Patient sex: M
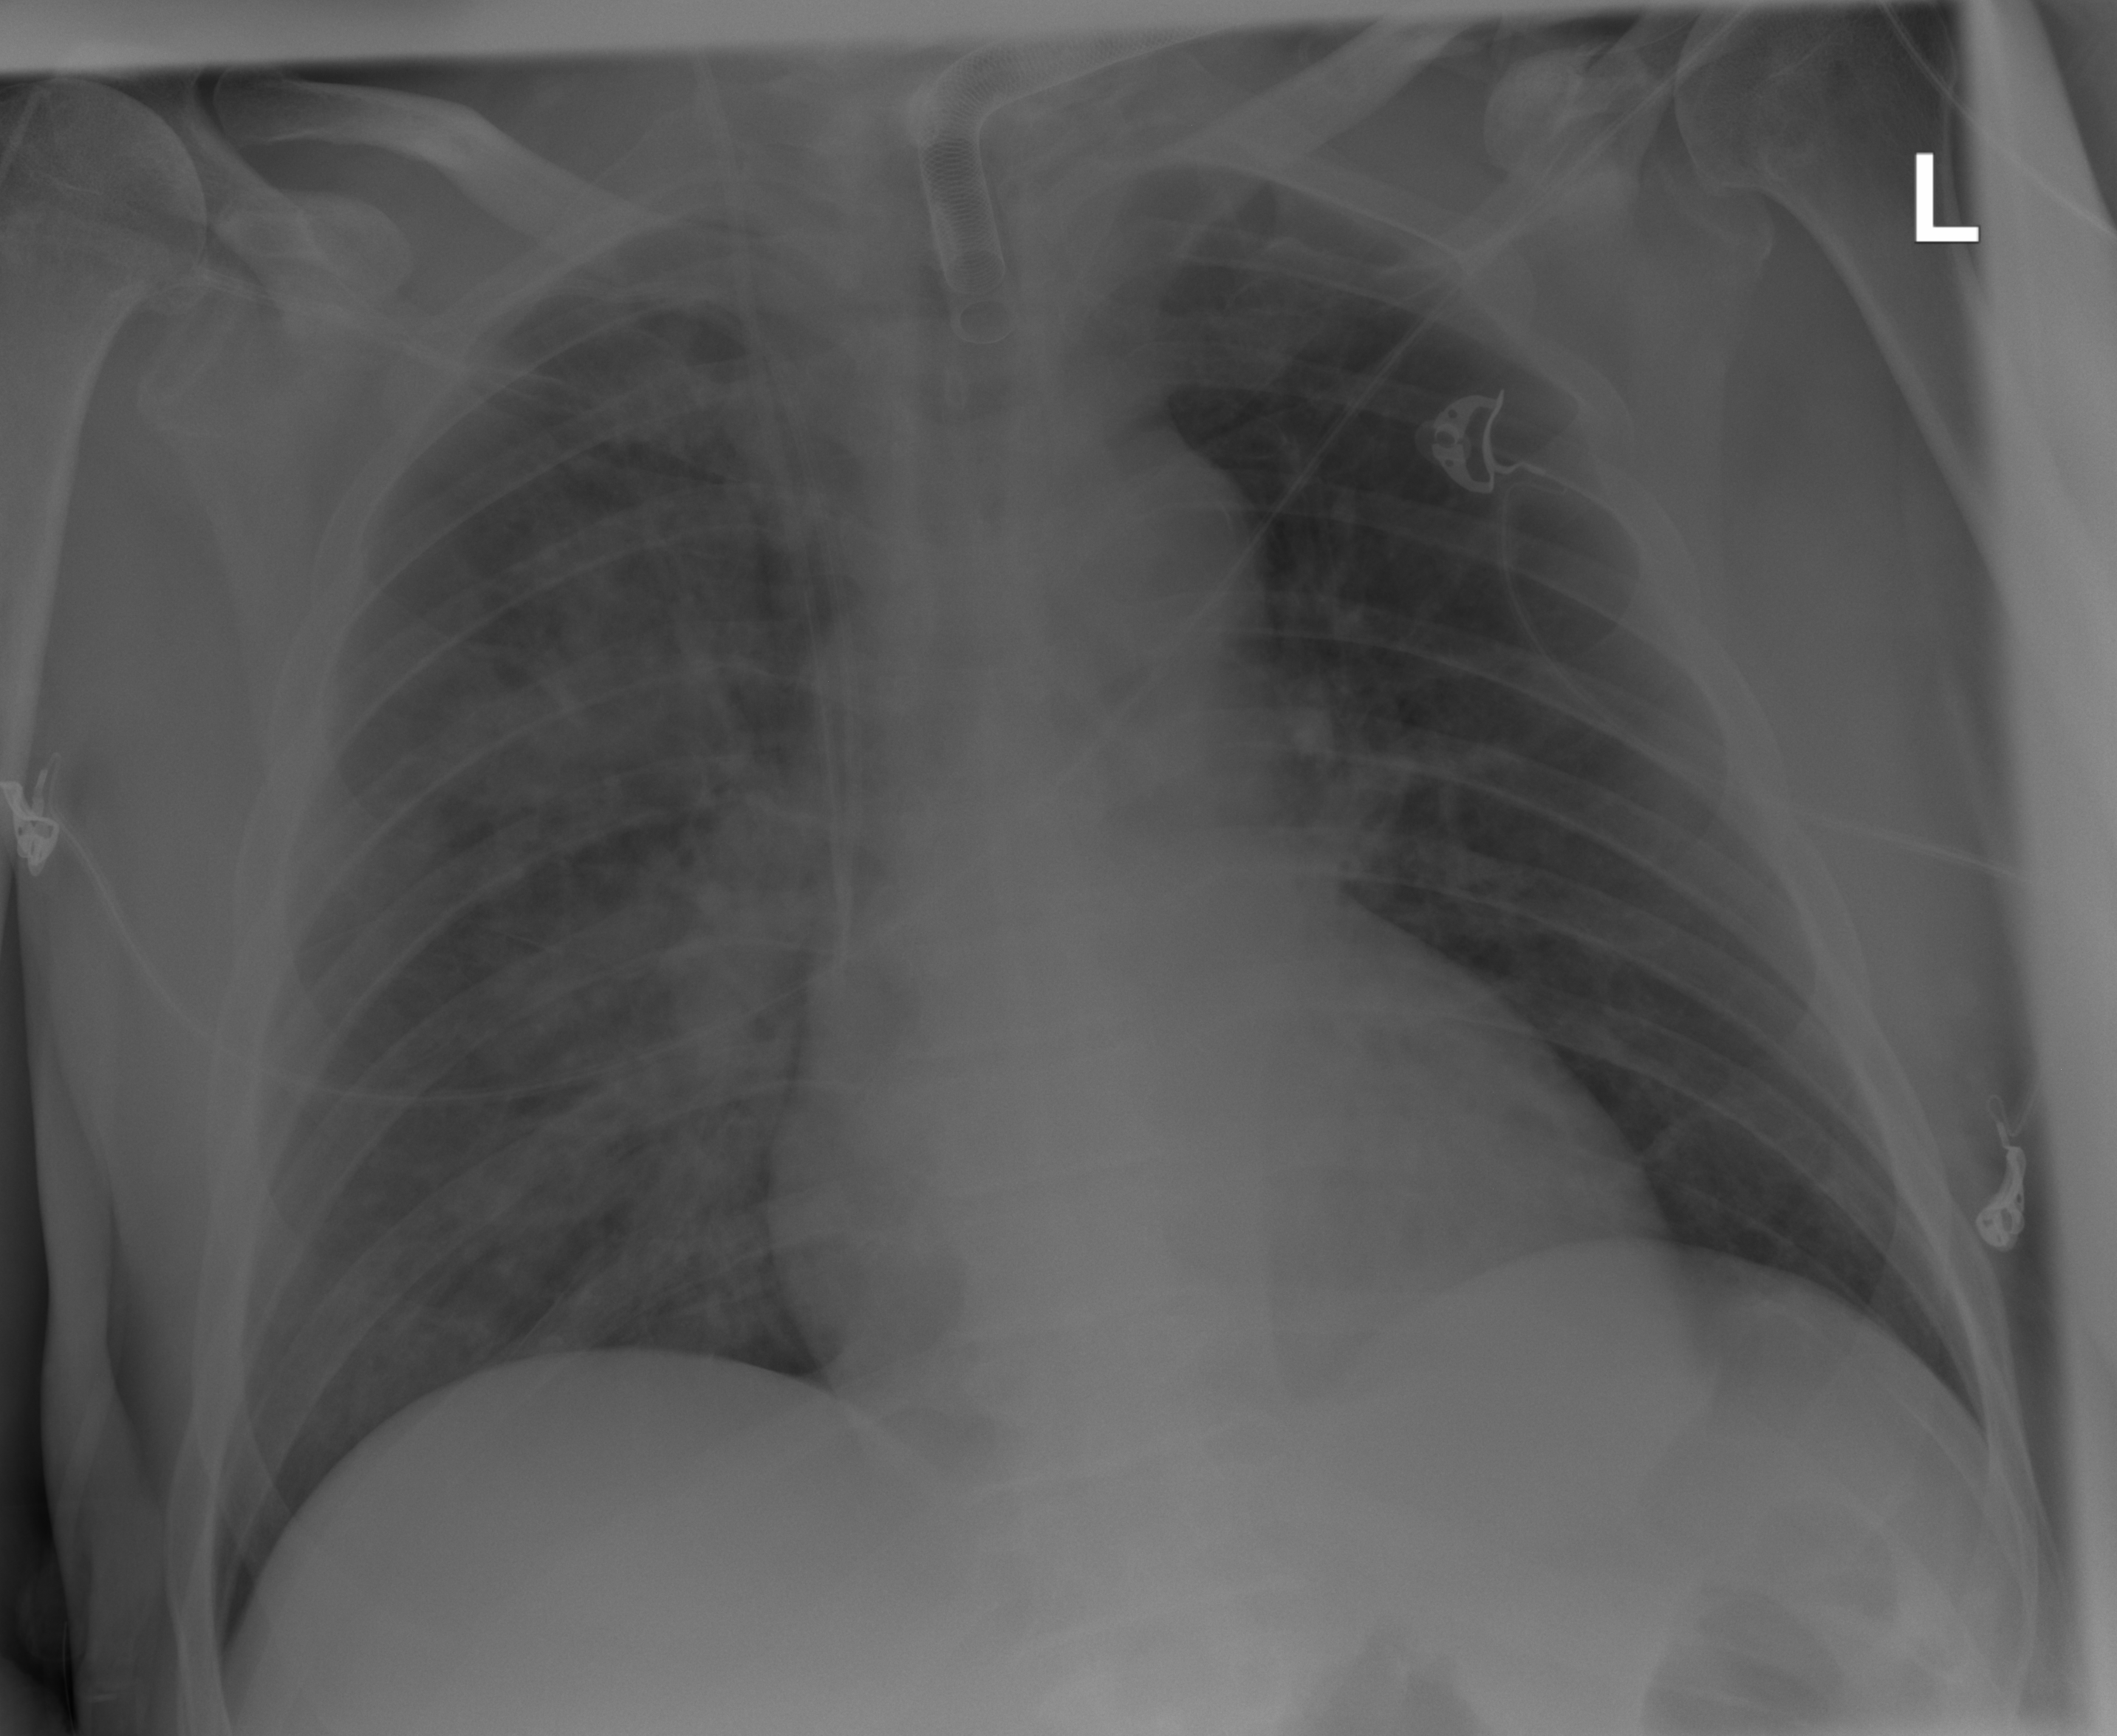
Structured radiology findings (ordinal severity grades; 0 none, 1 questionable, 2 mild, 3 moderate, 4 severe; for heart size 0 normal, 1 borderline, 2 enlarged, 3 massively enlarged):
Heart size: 0
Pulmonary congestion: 1
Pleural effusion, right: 0
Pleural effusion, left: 0
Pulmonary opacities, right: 2
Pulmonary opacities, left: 0
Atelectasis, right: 2
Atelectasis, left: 0